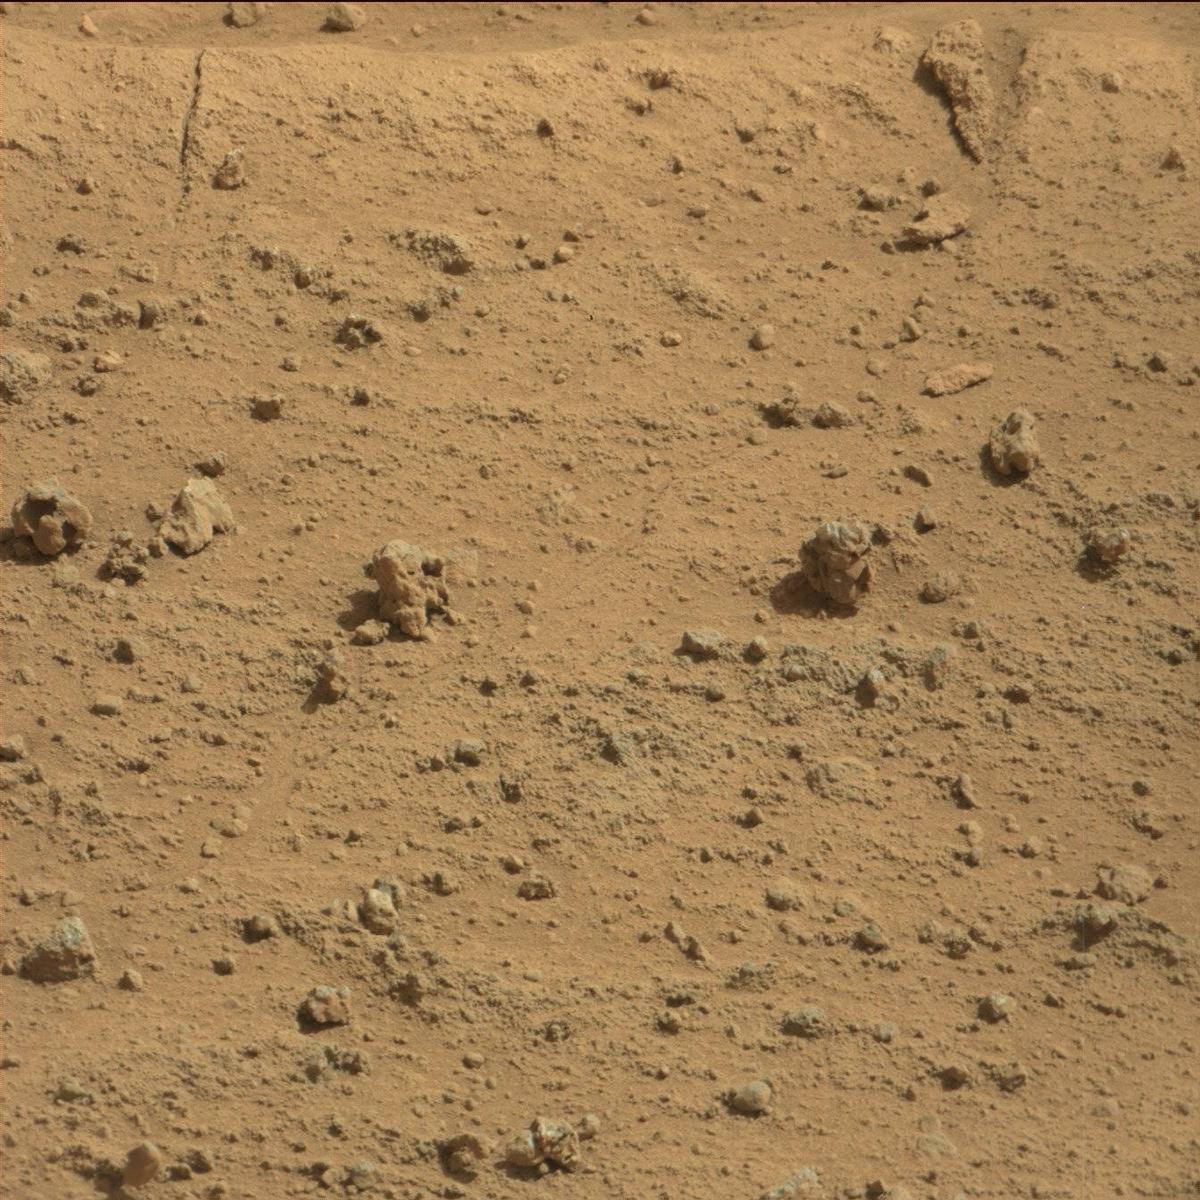
Terrain classes present: Bedrock, Rock, Sand / Soil